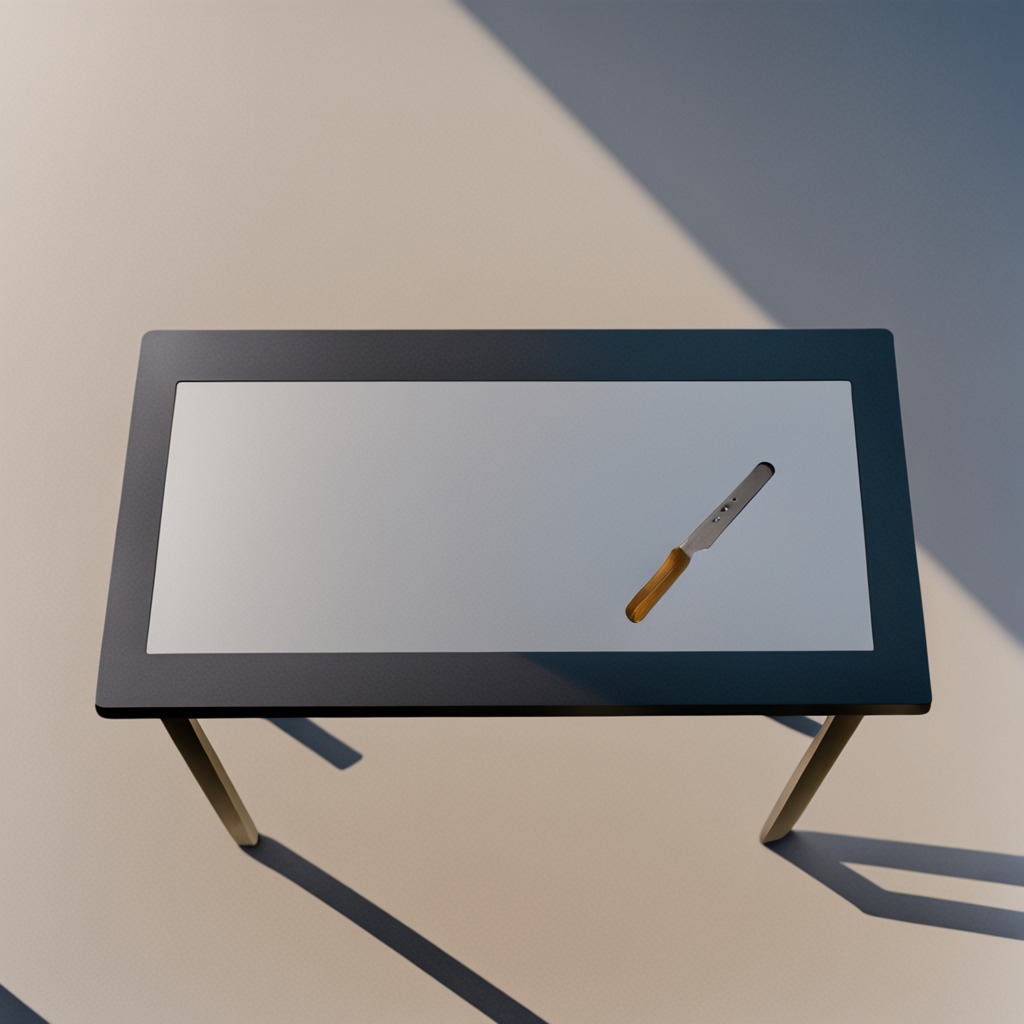
A handheld metal saw is lying on a clean utility table in a temporary outdoor tool station.